Question: wI'm exploring the Rest api of Chef for project purposes. I'm able to get, post and delete node/node-data. But I'm not able to execute PUT request, i.e. update the node related data on the server. Here is the screen shot of the error i get.
Following is the code that is making the request. I have specified the authentication parameters properly, and they are working properly.
'''
rest = Chef::REST.new(server_url, client_name, signing_key_filename)
print "Enter the node you want to edit :
"
editnode = gets.chomp
node = rest.get_rest("/nodes/#{editnode}")
print "#{node.name}
"
print " #{node.run_list}
"
print "Now updating the node as per the parameters specified :
"
update_node = {
"run_list" => "recipe[123]"
}
rest.put_rest("nodes/#{editnode}","update_node")
'''
Please suggest some solution.
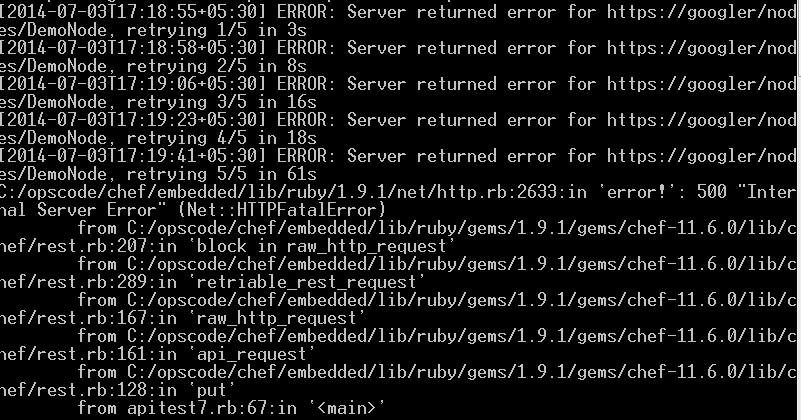
Answer: So two issues:
1. The main problem is that you quoted "update_node" in the put_rest so you are sending that back as a literal, when the server expects a hash.
2. You can't just send the run list for the PUT, you need to send a full node data structure. The easiest way to do this is to modify the one you get back from the server from the GET.